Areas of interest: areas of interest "Shanghai Putuo Art Gallery"
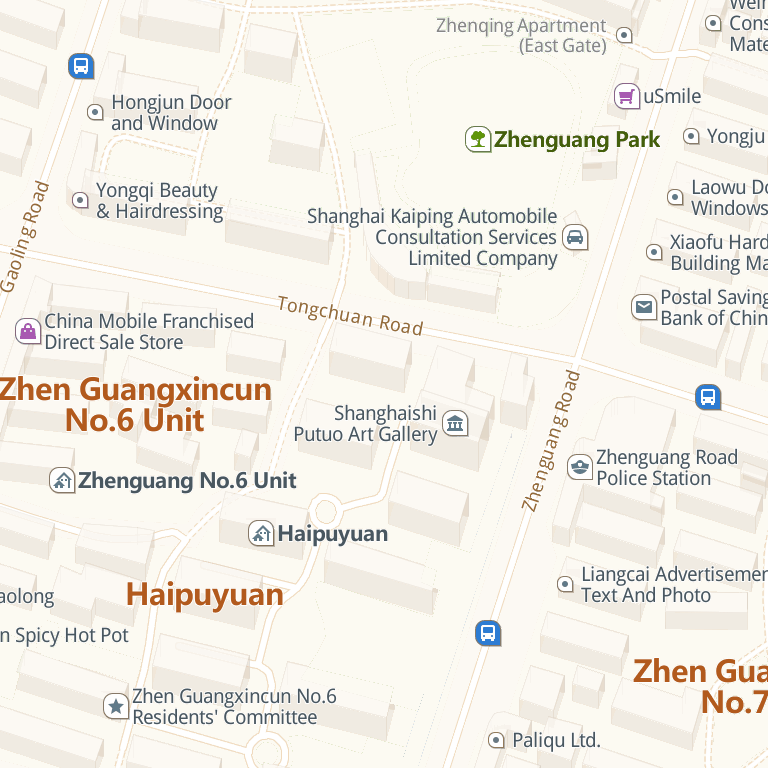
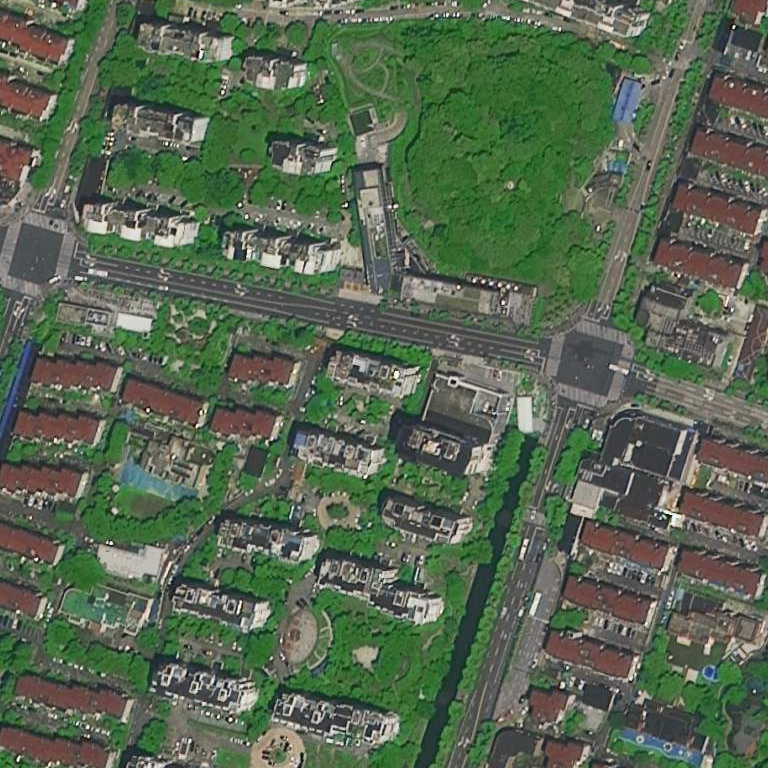